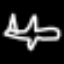
Label: airplane